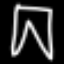
Label: pants